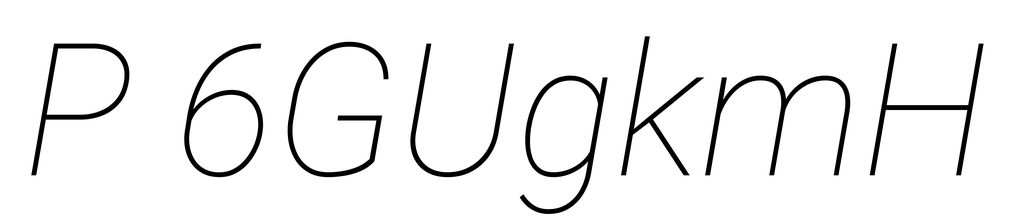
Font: Roboto-Italic_Thin_Italic